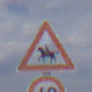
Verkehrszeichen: ReiterRechts
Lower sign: Geschwindigkeit40
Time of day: Midday
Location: Outdoor (Nature)
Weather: PartlyCloudy
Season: NotSpecified
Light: Natural